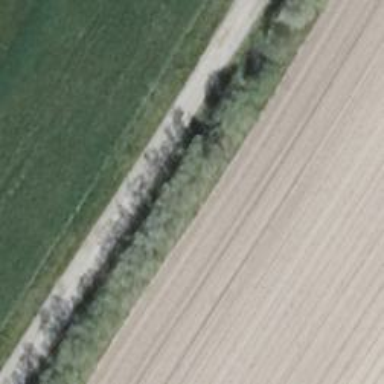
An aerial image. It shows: Row of deciduous broadleaved trees.